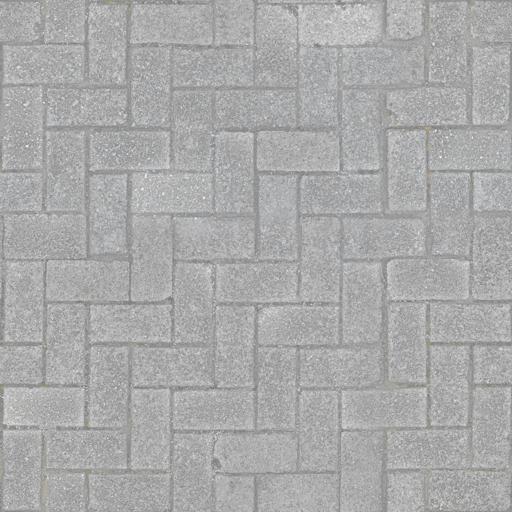
Tags: floor herringbone pavement paving stones rough stone